Question: What mode is active?
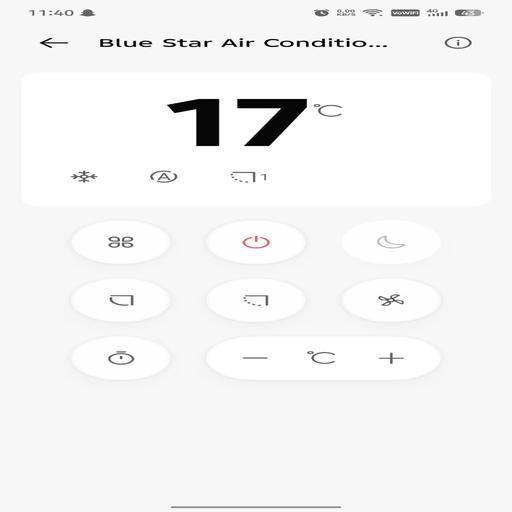
Answer: Cooling mode